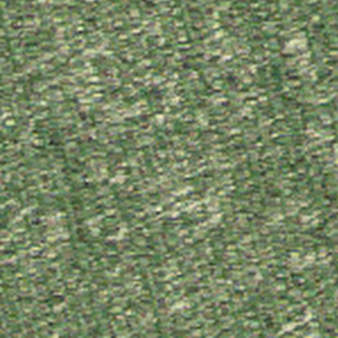
Label: other